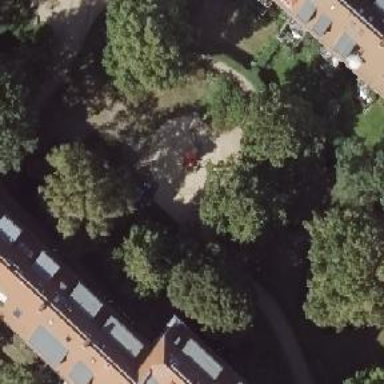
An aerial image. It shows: Playground with various play structures.